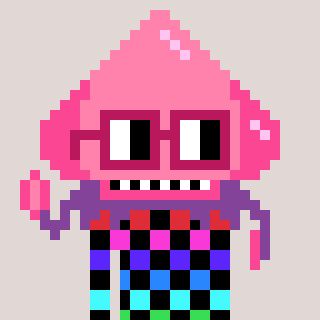
a pixel art character with square dark red glasses, a squid-shaped head and a grayscale-colored body on a warm background